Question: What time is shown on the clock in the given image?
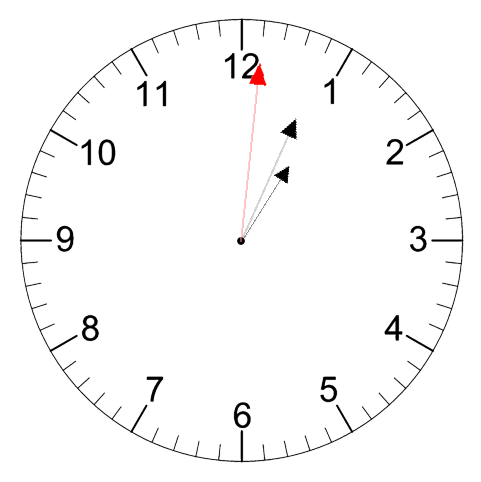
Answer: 01:04:01